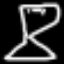
Label: hourglass